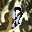
Label: 9